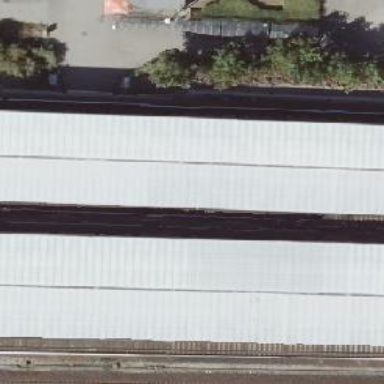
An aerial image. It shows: Platform edge at railway station.